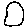
Label: circle